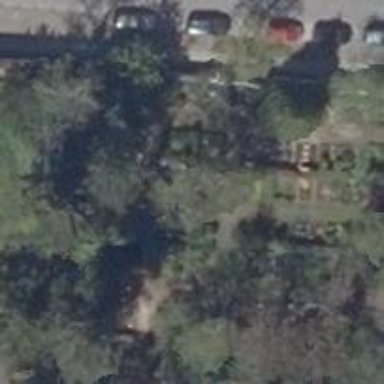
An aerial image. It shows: Historic tomb in the cemetery.